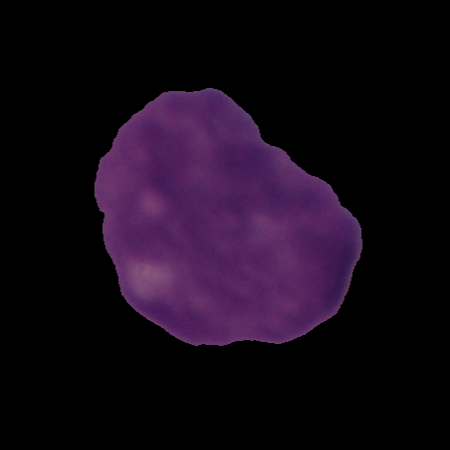
Label: cancer